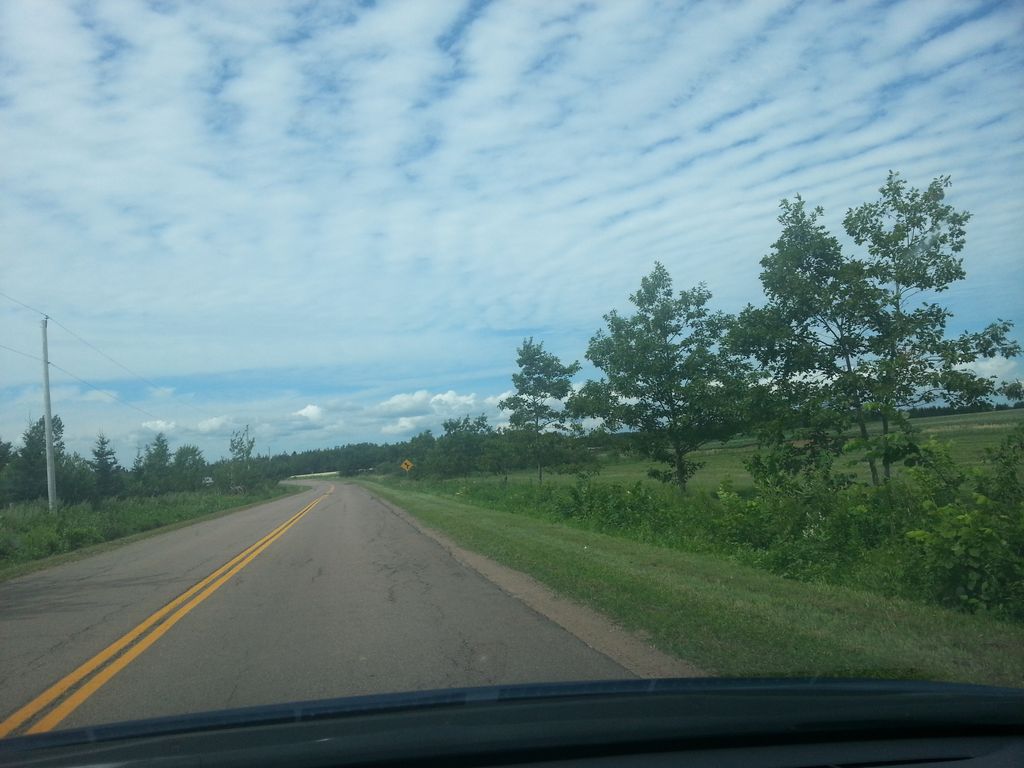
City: charlottetown